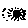
Label: star